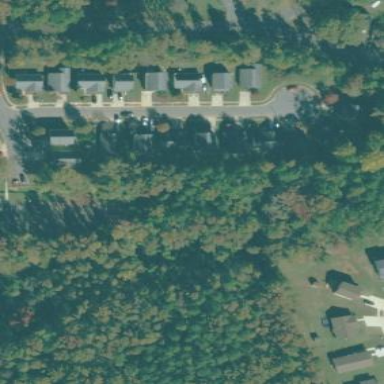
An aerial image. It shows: This residential area consists of single-family homes.